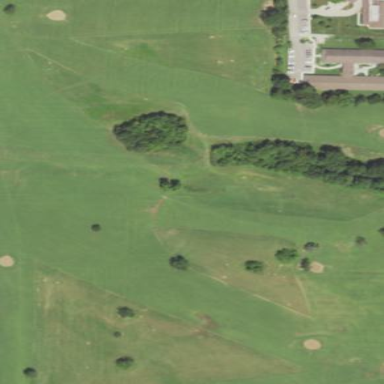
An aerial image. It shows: Golf course.